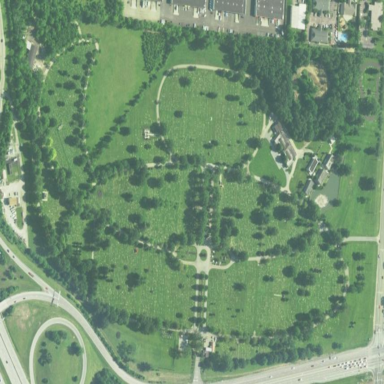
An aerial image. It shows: Cemetery.